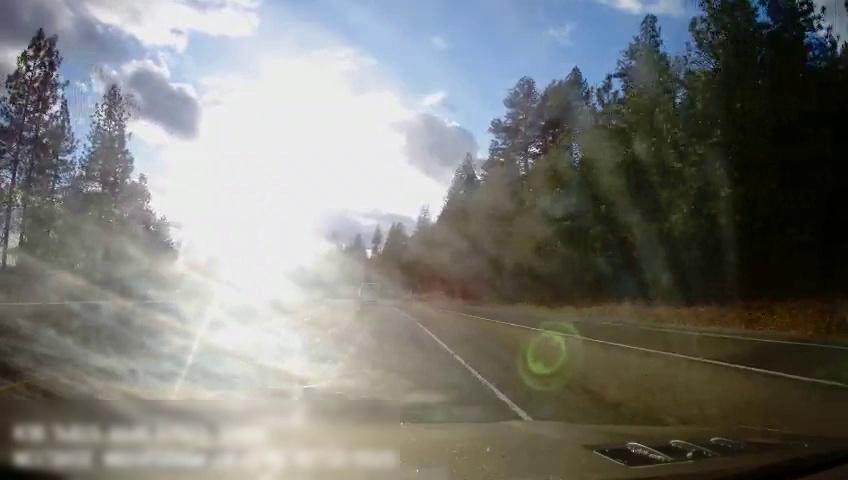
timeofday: Day
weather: Sunny
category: Drivable Space
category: Drivable Space
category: Vehicles | Van
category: Lanes | Alternate Lane
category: Lanes | Current Lane
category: Lanes | Current Lane
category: Lanes | Alternate Lane
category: Lanes | Current Lane